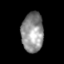
Tissue: skin
Cell type: Epithelial cells
Senescence score: 0.2863
Nuclear area (px): 854
Mean DAPI intensity: 144.404